A spectrogram of one vibration snapshot from a rotating-machine test bench is shown (time on one axis, frequency on the other). Classify the rotor condition as one of: normal, misalignment, unbalance, looseness.
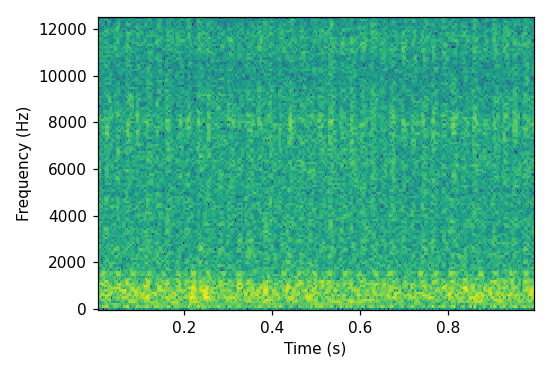
Answer: unbalance